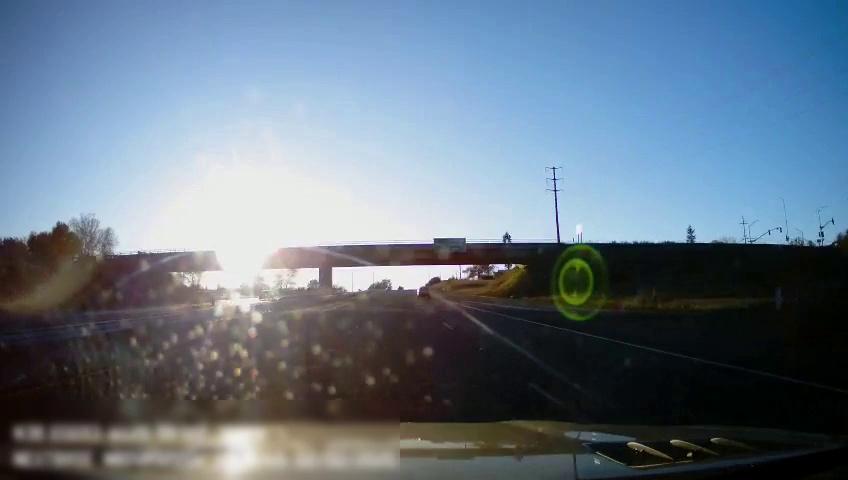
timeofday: Day
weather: Sunny
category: Drivable Space
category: Drivable Space
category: Vehicles | SUV
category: Vehicles | SUV
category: Lanes | Current Lane
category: Lanes | Current Lane
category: Lanes | Alternate Lane
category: Lanes | Alternate Lane
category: Lanes | Alternate Lane
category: Traffic | Signs